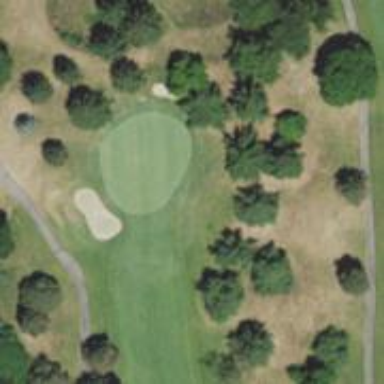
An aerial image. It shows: View of golf hole.